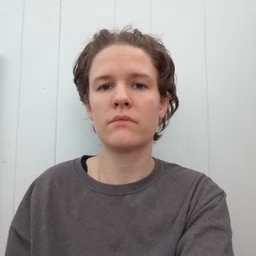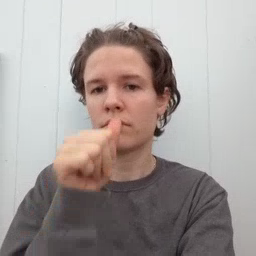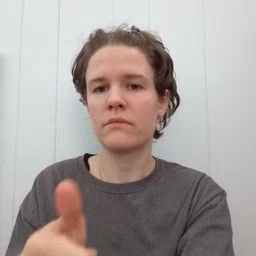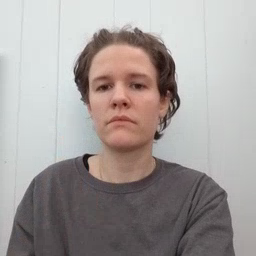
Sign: nuts